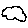
Label: cloud